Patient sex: M
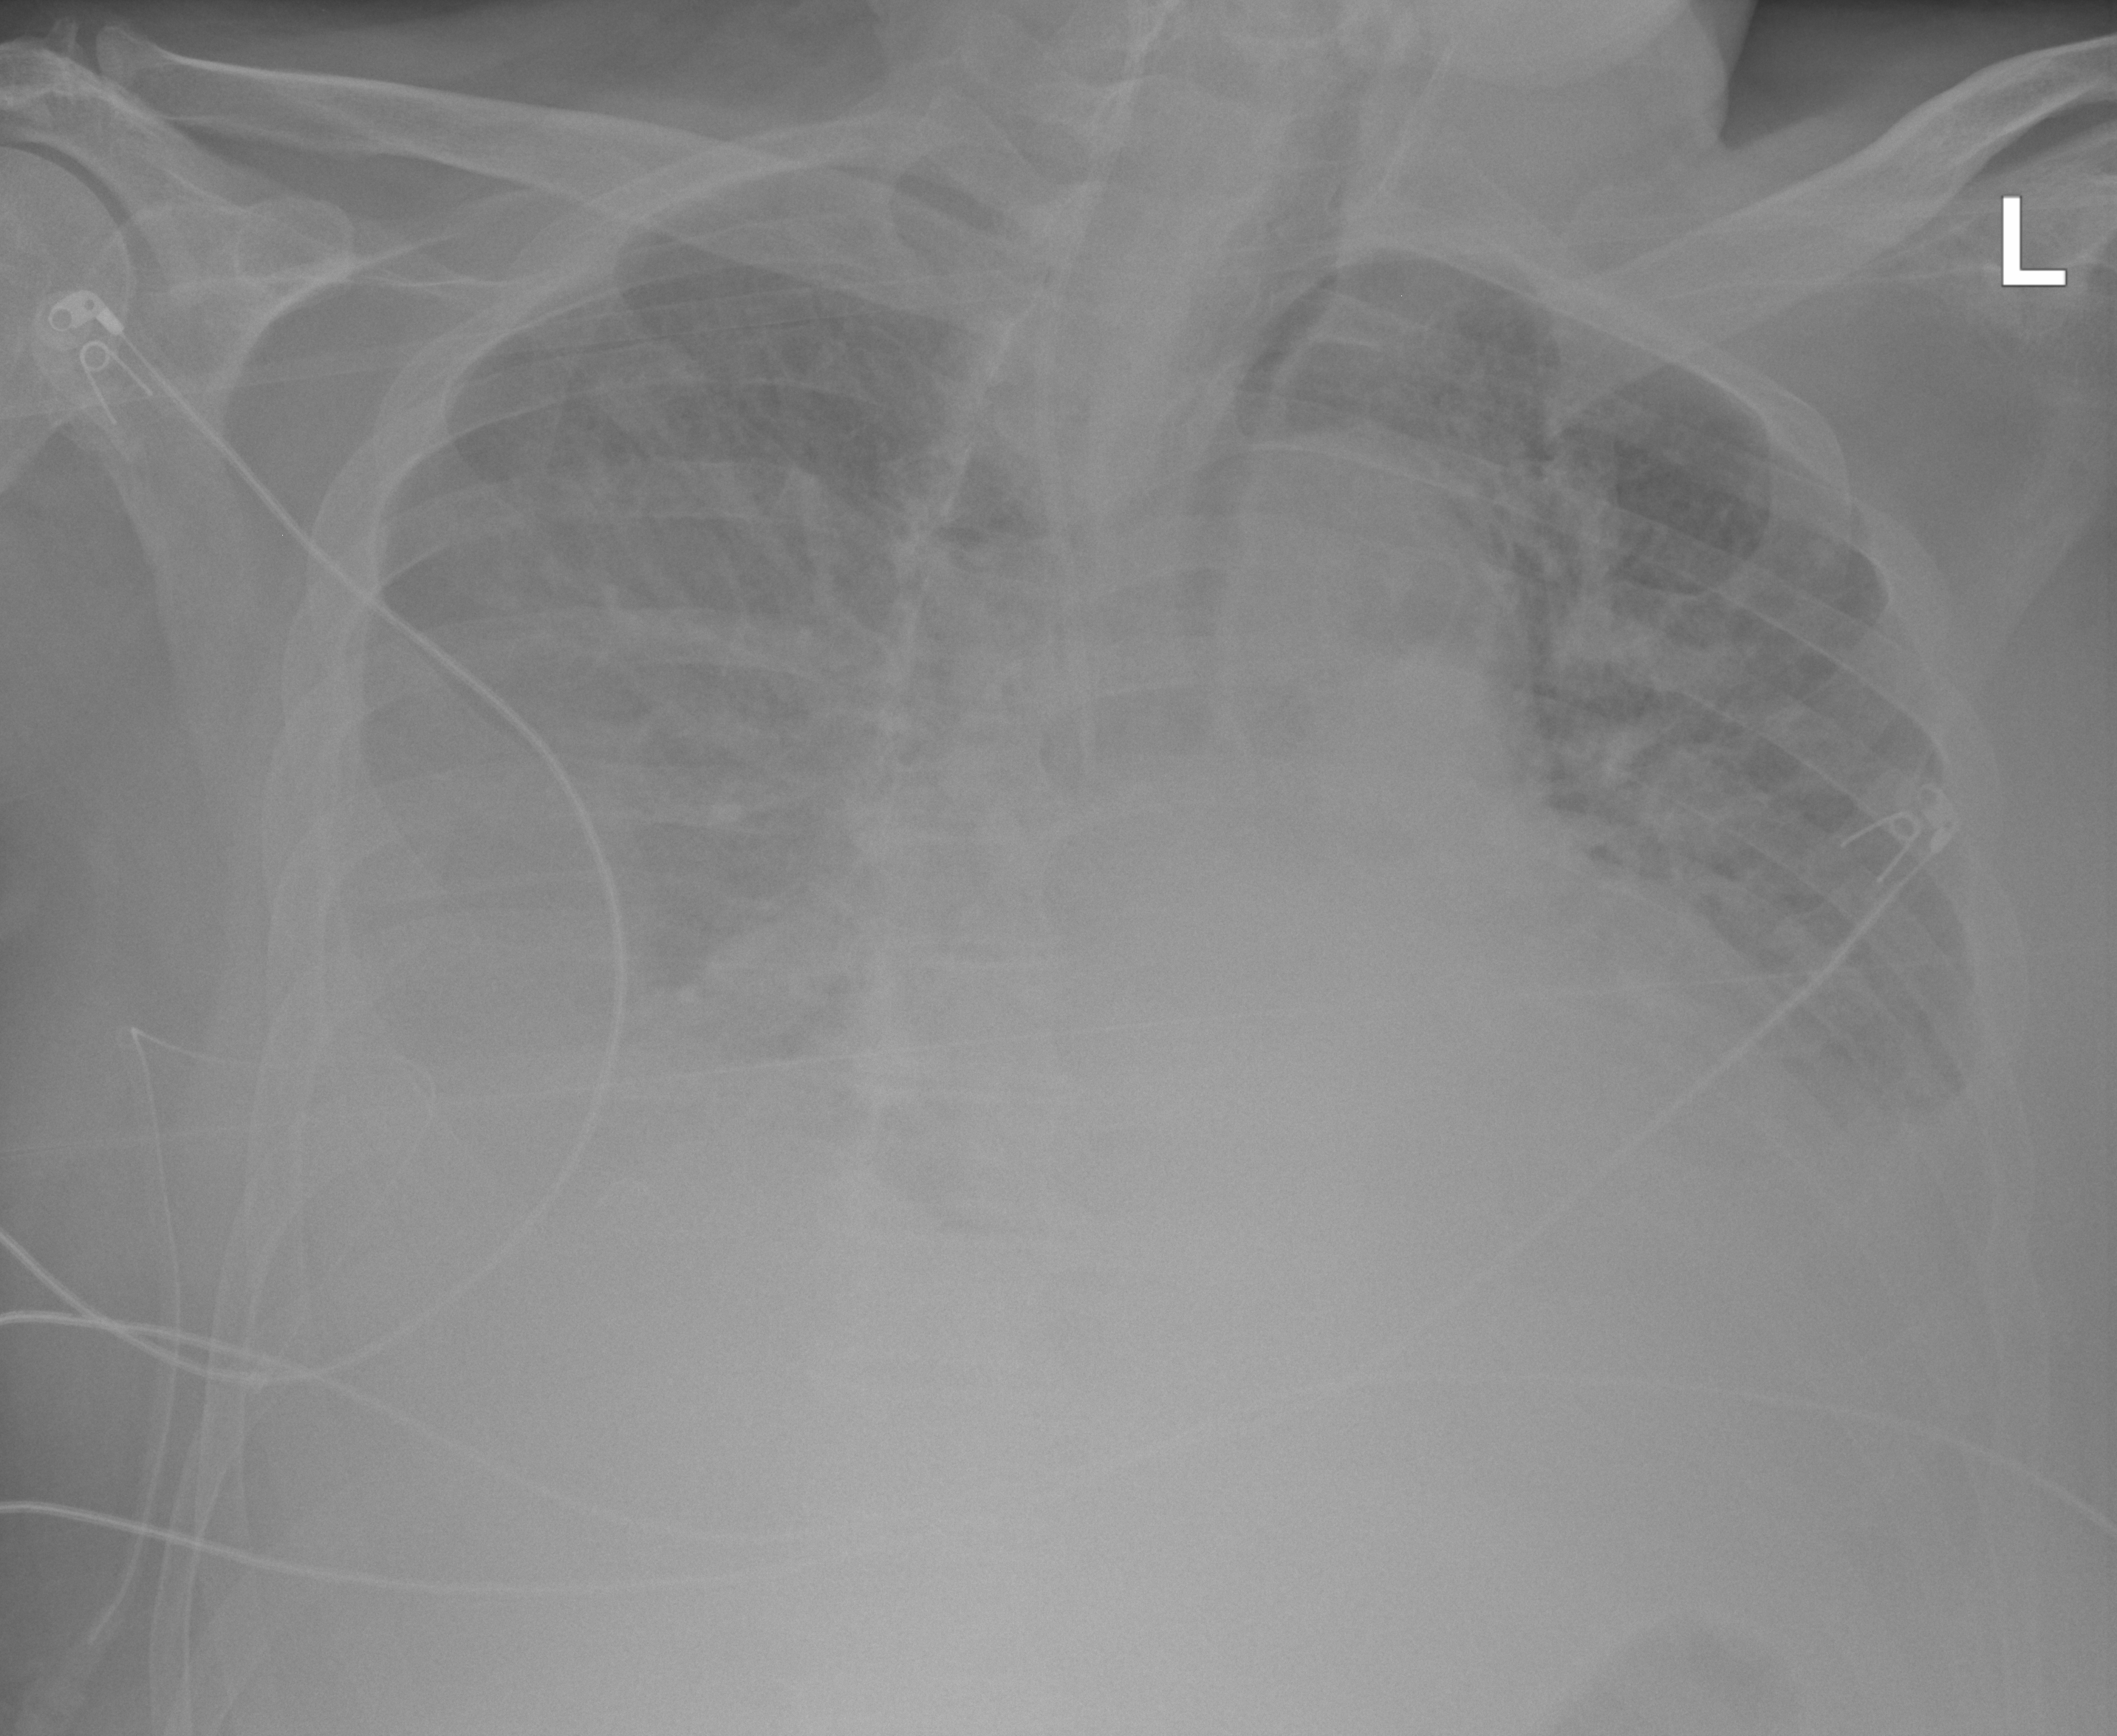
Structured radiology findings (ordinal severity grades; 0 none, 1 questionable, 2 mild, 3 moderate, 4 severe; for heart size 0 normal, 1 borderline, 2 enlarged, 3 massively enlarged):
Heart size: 2
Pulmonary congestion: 2
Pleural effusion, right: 3
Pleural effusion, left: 2
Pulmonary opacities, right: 2
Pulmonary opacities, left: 2
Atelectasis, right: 2
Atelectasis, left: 2